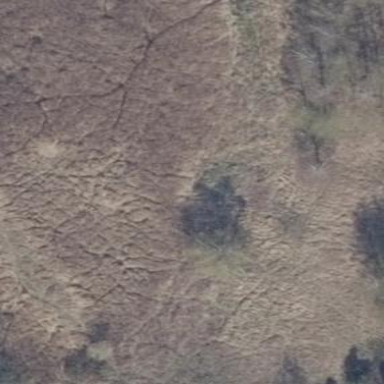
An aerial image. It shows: Area covered with grass.